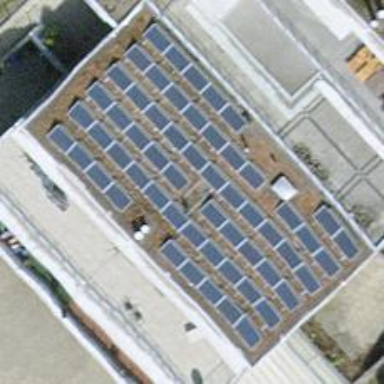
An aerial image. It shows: Small solar photovoltaic panel generator installed on roof.